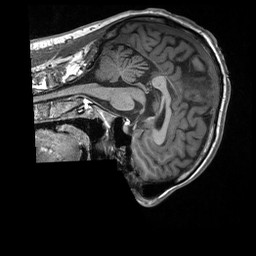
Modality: T1w
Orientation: sagittal
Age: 39
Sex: male
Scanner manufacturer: siemens
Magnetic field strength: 3 T
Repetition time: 1.9 s
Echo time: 0.00226 s